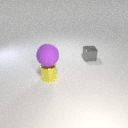
small yellow metal cylinder below large purple rubber sphere